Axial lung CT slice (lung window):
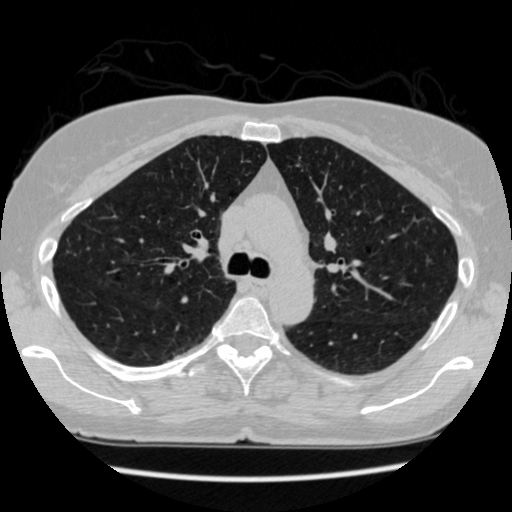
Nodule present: no